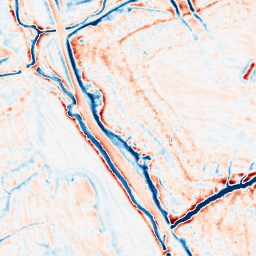
Category: edge_preserving
Decomposition family: bilateral
Decomposition parameters: d: 15
sigma_color: 50
sigma_space: 100
Upsampling method: bspline
Upsampling parameters: scale: 4
Upsampling scale: 4